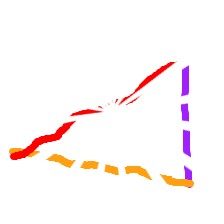
Shape: triangle